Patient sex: F
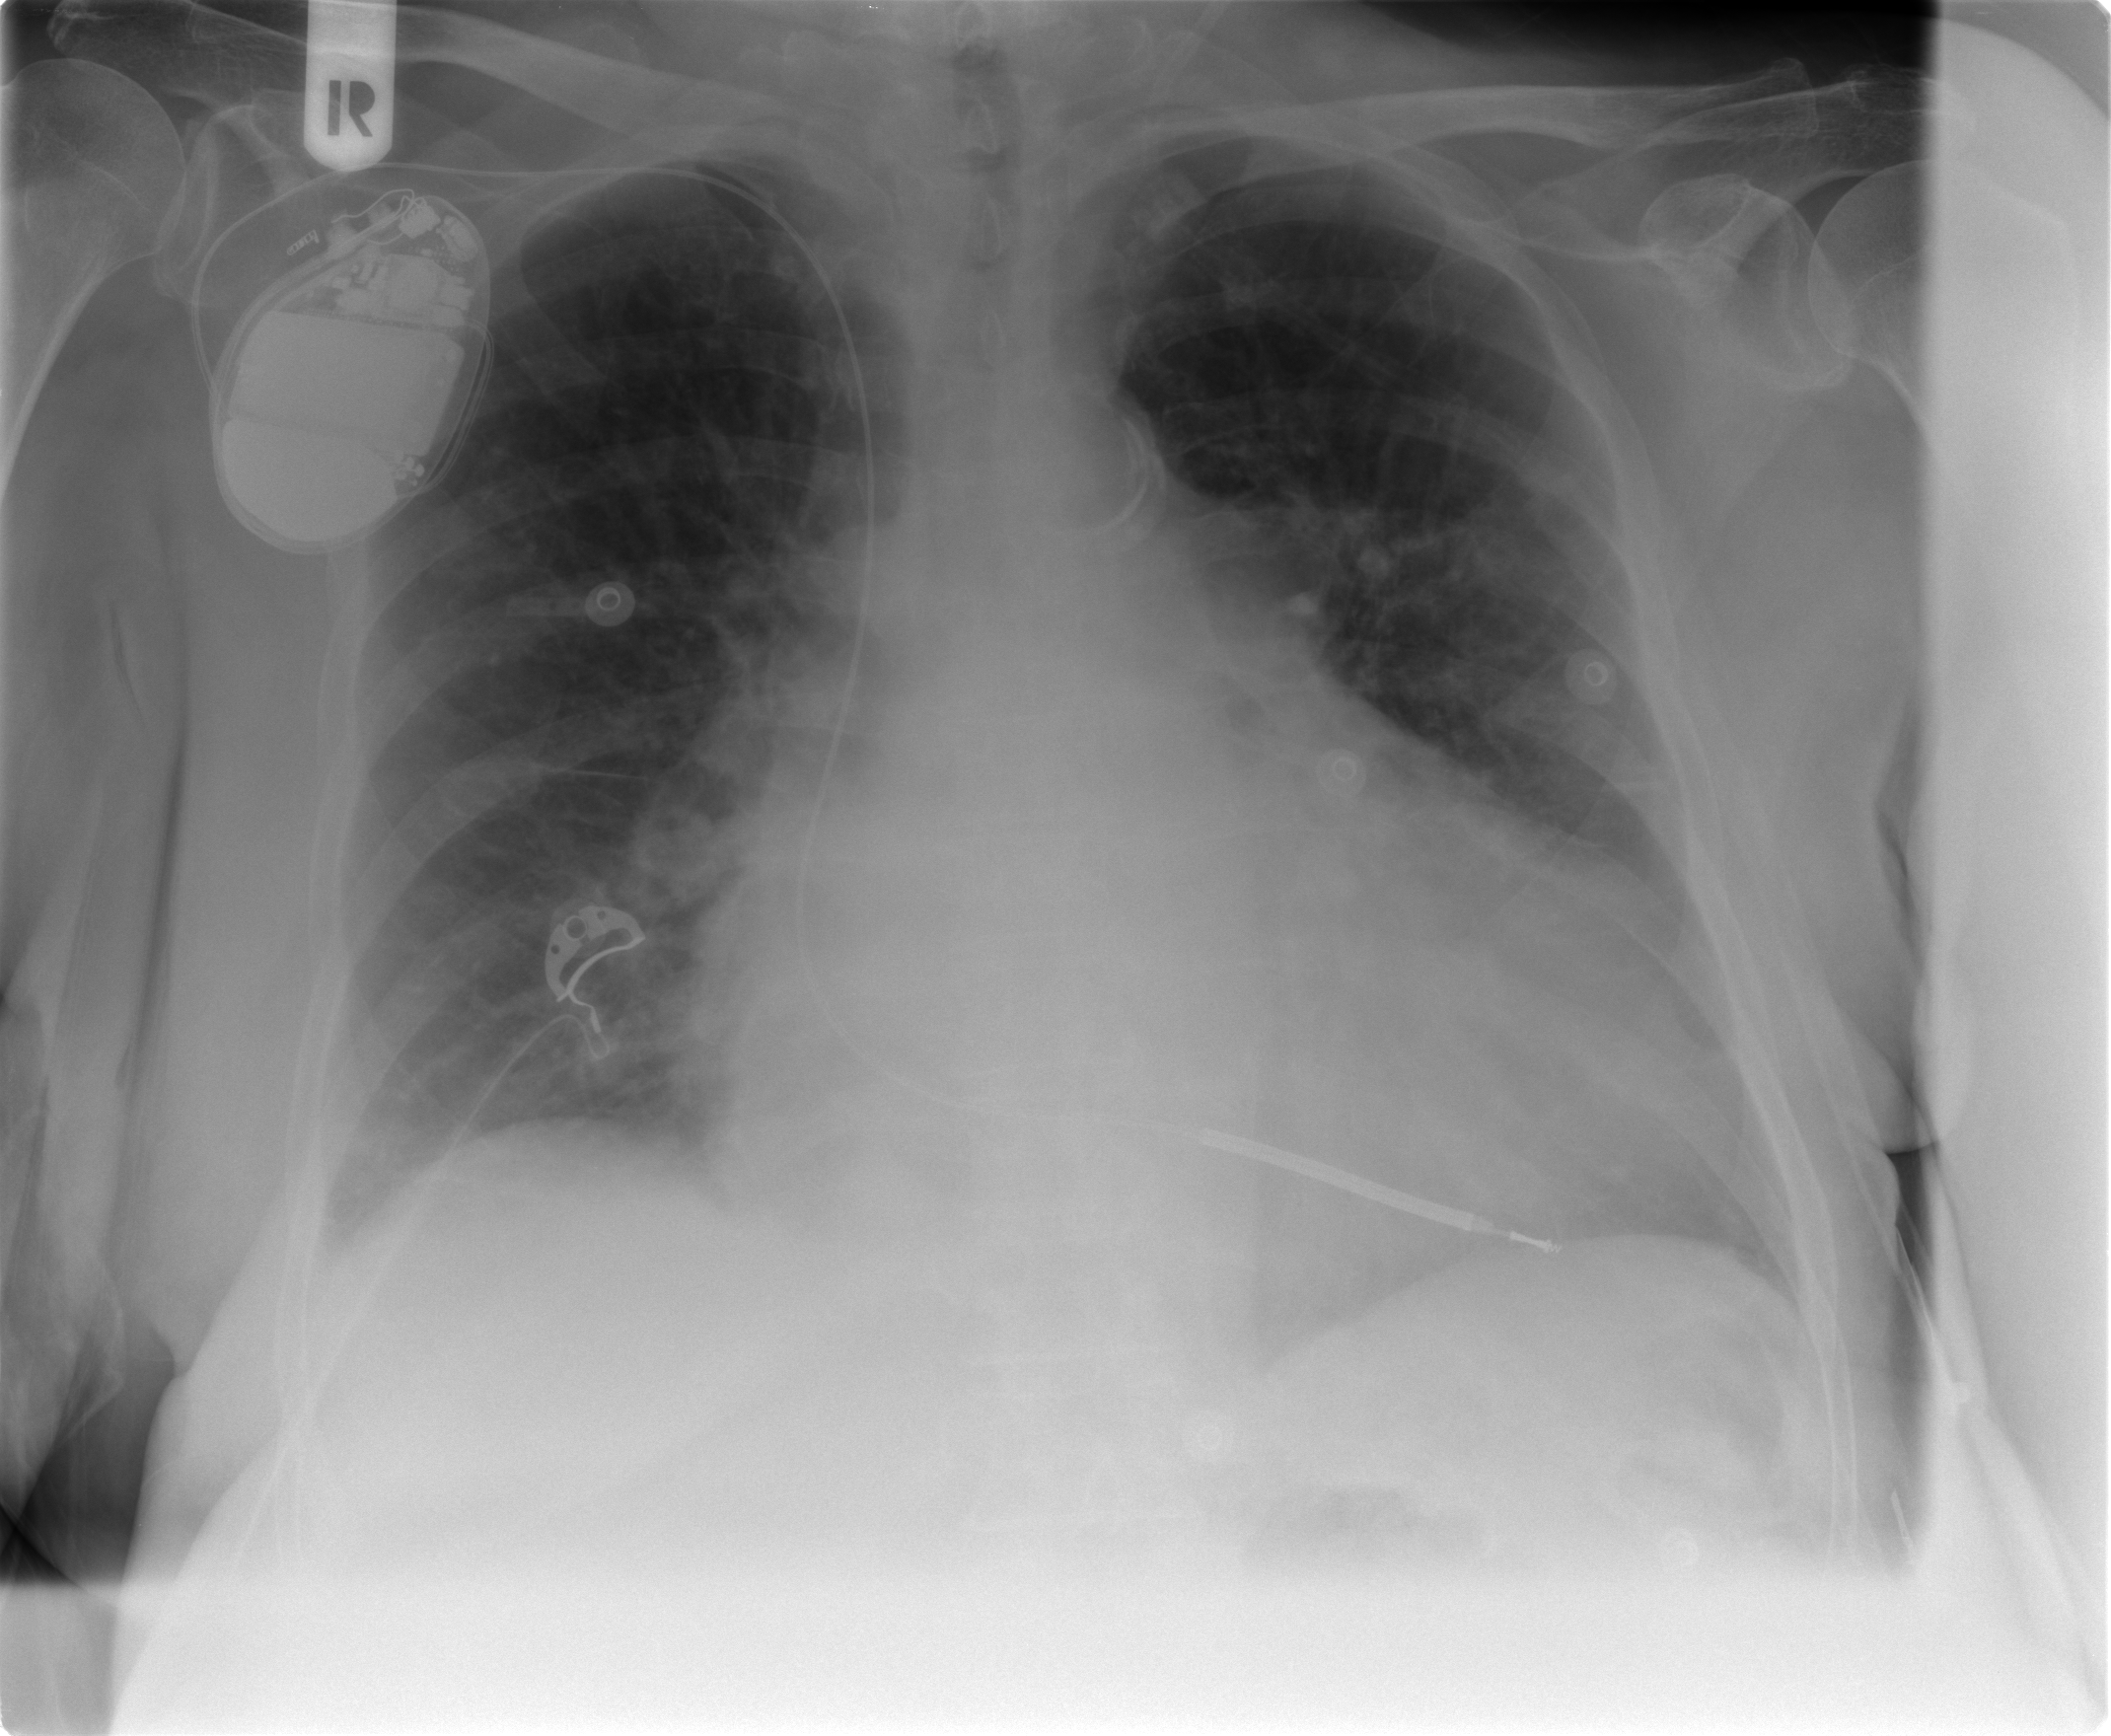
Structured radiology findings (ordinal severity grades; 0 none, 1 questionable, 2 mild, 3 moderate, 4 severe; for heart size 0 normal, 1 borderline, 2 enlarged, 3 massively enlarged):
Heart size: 2
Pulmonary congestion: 2
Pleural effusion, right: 2
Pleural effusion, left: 2
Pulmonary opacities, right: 0
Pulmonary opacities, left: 0
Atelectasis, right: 2
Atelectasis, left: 2